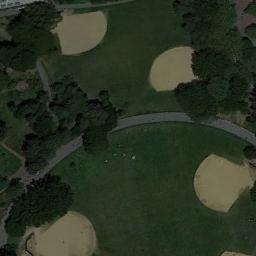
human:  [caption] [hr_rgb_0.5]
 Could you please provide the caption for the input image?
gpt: There are four baseball diamonds in the middle of grass next to many trees with a road pass by .

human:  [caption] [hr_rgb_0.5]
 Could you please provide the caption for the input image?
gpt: There is a muddy path by the baseball field .

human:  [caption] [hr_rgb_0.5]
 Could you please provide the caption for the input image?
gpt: Four baseball diamonds on the lawn with some trees and a road through the lawn .

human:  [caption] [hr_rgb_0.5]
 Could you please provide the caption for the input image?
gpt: One road is between four baseball diamonds .

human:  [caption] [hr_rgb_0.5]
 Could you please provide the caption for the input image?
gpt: There are four baseball diamonds in the grass along the roads surrounded by many trees .